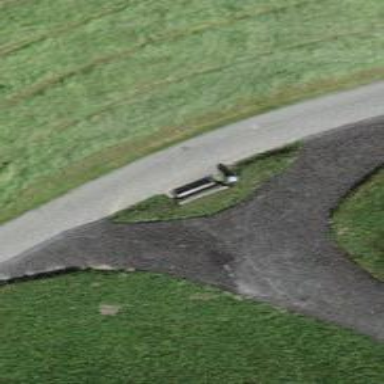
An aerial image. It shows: Bench.